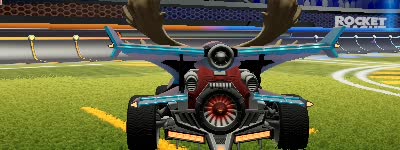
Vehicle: aftershock